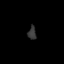
Tissue: lung
Cell type: T cells
Senescence score: 0.1865
Nuclear area (px): 108
Mean DAPI intensity: 52.454